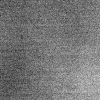
Atmospheric dust classification: dusty